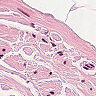
Metastatic tissue present: no